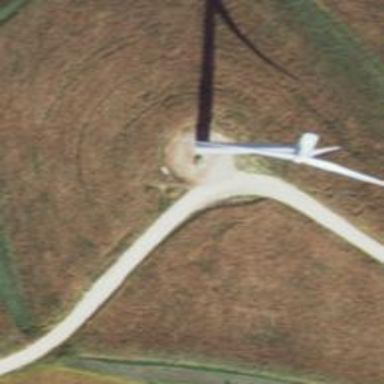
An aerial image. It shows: Wind generator using wind turbines of horizontal axis.